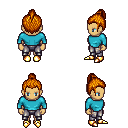
a pixel art fantasy rpg character, female body template, human, tanned skin, teal long-sleeve shirt, metal pants, dark blonde short topknot hairstyle, gold boots, four views (front, back, left, right), 2x2 character sprite sheet, small pixel art, hard edges, no anti-aliasing